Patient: sex M, age 33
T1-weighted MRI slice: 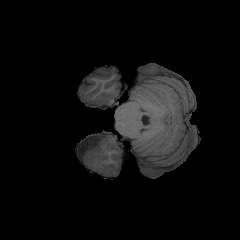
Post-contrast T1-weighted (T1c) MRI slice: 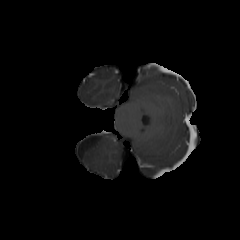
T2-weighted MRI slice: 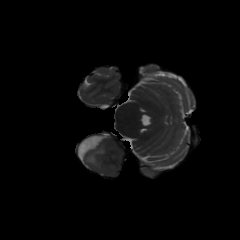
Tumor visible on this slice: yes
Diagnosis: Astrocytoma, IDH-mutant
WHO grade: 4